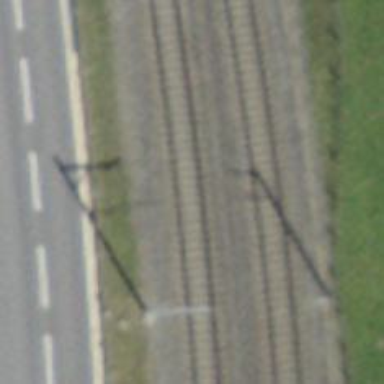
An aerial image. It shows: Railway track with contact line for electrification.